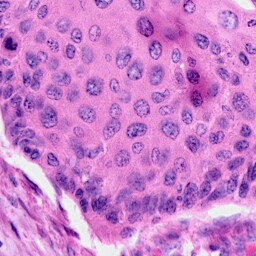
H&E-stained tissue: Cervix